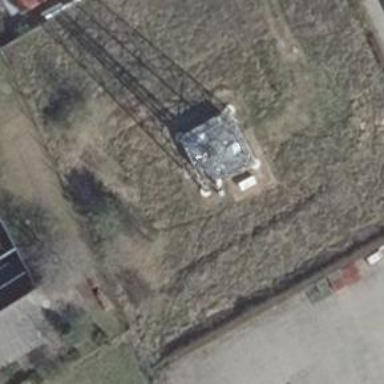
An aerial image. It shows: Communication tower.